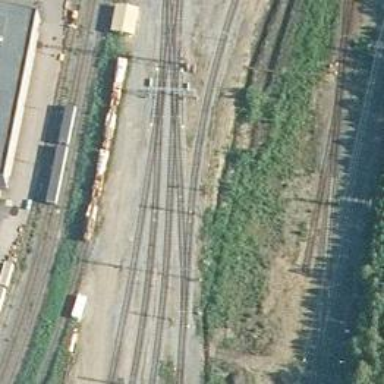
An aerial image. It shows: Rail yard with electrified contact lines for the railway.